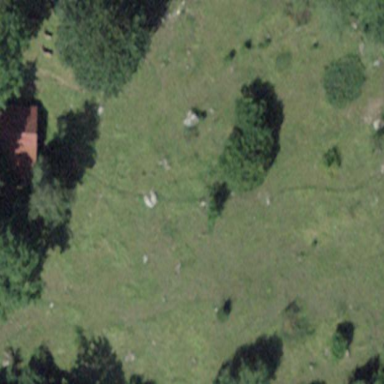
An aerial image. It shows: Beautiful meadow.